Question: I'm trying to write a script in Google Sheets that will:
- - -
Given the following spreadsheet:

I have the following function that is starting to get close, but not quite there.
'''
function onEdit() {
var ss = SpreadsheetApp.getActiveSpreadsheet();
var sheet = ss.getSheetByName('Sheet2');
var myStats = sheet.getRange('b2:k2');
var myVals = myStats.getValues();
var opps = sheet.getRange('b4:k');
var oppsVals = opps.getValues();
for (var i = 0; i <= 11; i++) {
for (var x in oppsVals[i]){
if (oppsVals[i][x] > myVals[0][x]) {
// make opponent cell green
} else if (oppsVals[i][x] == myVals[0][x]) {
// make opponent cell gray
} else {
// make opponent cell red
}
}
// calculate score (i.e. 6-3-1, 7-3-0, etc)
}
};
'''
If the function were going through Row 4 and comparing the stats, the opponents cells would be green (because they won) in Columns B,C,D,E,G,I,J,K. Column F would be red (because I won) and column H would be grey (tie).
Column L would populate with a final score: 1-8-1 (opp win, my win, tie)
As you may have noticed, there is another wrinkle in the Columns J & K are determined to be won by lower values.
Any help is appreciated!
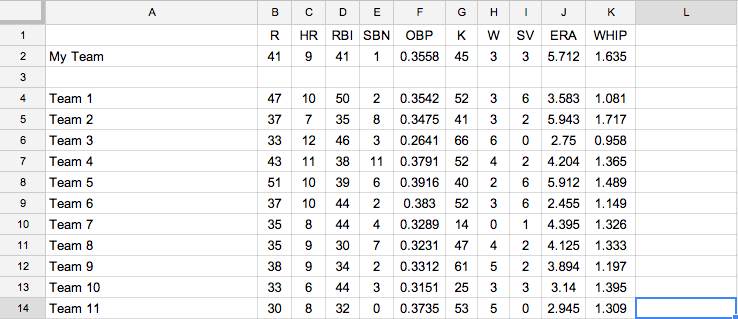
Answer: I was able to make this work with the following function. Hopefully, this may prove useful to anyone who stumbles upon this later.
'''
function onEdit() {
var ss = SpreadsheetApp.getActiveSpreadsheet();
var sheet = ss.getSheetByName('Sheet2');
var myStats = sheet.getRange('b2:k2');
var myVals = myStats.getValues();
var opps = sheet.getRange('b4:k');
var oppsVals = opps.getValues();
for (var i = 0; i <= 10; i++) {
var wins = [];
var losses = [];
var ties = [];
for (var x in oppsVals[i]){
var alphas = ["b","c","d","e","f","g","h","i","j", "k", "l"];
var nums = ['4','5','6','7','8','9','10','11','12','13','14'];
var cell = alphas[x] + nums[i];
if ( alphas[x] == 'j' || alphas[x] == 'k' ) {
if (oppsVals[i][x] < myVals[0][x]) {
sheet.getRange(cell).setFontWeight('normal');
losses.push(cell);
} else if (oppsVals[i][x] == myVals[0][x]) {
sheet.getRange(cell).setFontStyle('italic');
ties.push(cell);
} else {
sheet.getRange(cell).setFontWeight('bold');
wins.push(cell);
}
} else {
if (oppsVals[i][x] < myVals[0][x]) {
sheet.getRange(cell).setFontWeight('bold');
wins.push(cell);
} else if (oppsVals[i][x] == myVals[0][x]) {
sheet.getRange(cell).setFontStyle('italic');
ties.push(cell);
} else {
sheet.getRange(cell).setFontWeight('normal');
losses.push(cell);
}
}
}
var winTotal = wins.length;
var lossesTotal = losses.length;
var tiesTotal = ties.length;
sheet.getRange("l" + nums[i]).setValue(winTotal + "-" + lossesTotal + "-" + tiesTotal);
if ( winTotal > lossesTotal ) {
sheet.getRange("l" + nums[i]).setFontWeight('bold').setBackground('green');
}
if ( winTotal < lossesTotal ) {
sheet.getRange("l" + nums[i]).setFontWeight('bold').setBackground('red');
}
if ( winTotal == lossesTotal ) {
if ( oppsVals[i][0] < myVals[0][0] ) {
sheet.getRange("l" + nums[i]).setFontWeight('bold').setBackground('green');
} else {
sheet.getRange("l" + nums[i]).setFontWeight('bold').setBackground('red');
}
}
}
};
'''